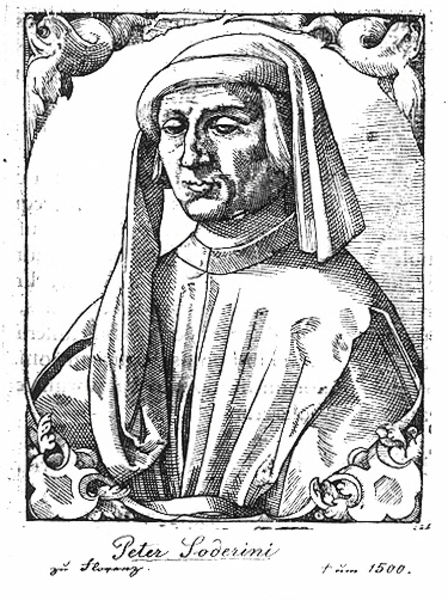
Titel: Bildnis des Piero Soderini
Künstler: Tobias Stimmer
Institution: (Seriendruck)
Schlagwörter: kopf, mann, schatten, umhang, weiß, grau, haar, hut, licht, mund, nase, schwarz, stirn, zeichnung, blick, tuch, haube, ornament, alt, mütze, augen, barock, falten, gesicht, kragen, rahmen, bild, bildnis, hals, niederlande, portrait, porträt, geistlicher, gewand, kutte, mantel, kaufmann, augenbrauen, brustbild, kinn, renaissance, delphin, kopfbedeckung, lächeln, holzschnitt, schrift, wangen, schlafen, bogen, italien, datierung, kette, grafik, graphik, rand, kopftuch, symmetrie, dichter, ernst, inschrift, streng, homme, verzierung, jahreszahl, geschlossen, foto, name, buch, druck, schnitt, druckgrafik, schraffur, radierung, stich, mundwinkel, noir, schwarzweiß, chapeau, holzdruck, zwickel, ecken, halbfigurenporträt, bildnid, mittelalter, schwart, niedergeschlagen, mönch, dürer, femme, kupferstich, gravure, schnitzen, arabeske, dessin, peter, reformation, triste, seriendruck, hochgeschlossen, stimmer, portarit, rollwerk, tuvh, beschlagwerk, kaumann, gugel, peter soossini, bildis, image, 1500, nonne, loderini, soderini, kaumfann, peter soderini, dreiviertelportröt, peter lovesini